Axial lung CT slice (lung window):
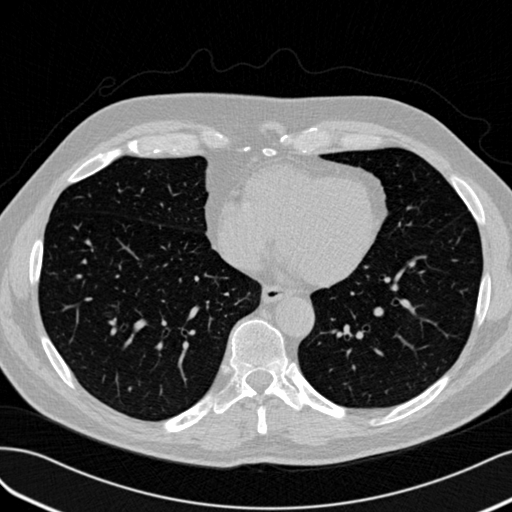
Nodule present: no